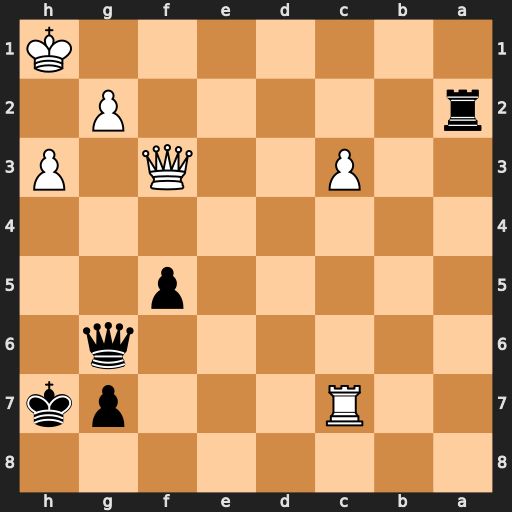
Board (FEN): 8/2R3pk/6q1/5p2/8/2P2Q1P/r5P1/7K
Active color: b
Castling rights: -
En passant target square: -
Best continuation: Ra1+ Kh2 Qd6+ Qg3 Rh1+ Kxh1 Qxg3